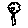
Label: flower